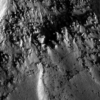
Label: not_dusty